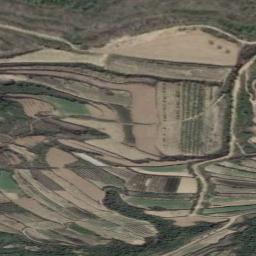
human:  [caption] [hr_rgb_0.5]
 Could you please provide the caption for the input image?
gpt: The bare and green terrace is next to some trees .

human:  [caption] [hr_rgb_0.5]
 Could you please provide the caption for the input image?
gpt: The green plants are on the terrace .

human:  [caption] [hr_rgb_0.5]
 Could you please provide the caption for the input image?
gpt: Half of the terraces are full of crops, and the other half are empty .

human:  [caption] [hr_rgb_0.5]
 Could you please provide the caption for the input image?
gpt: A large layer of brown and green mixed terraces .

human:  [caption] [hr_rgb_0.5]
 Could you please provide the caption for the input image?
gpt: There are some yellow terraces and green ones .